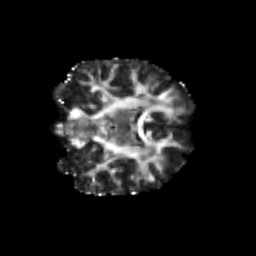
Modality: FA
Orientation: coronal
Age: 23
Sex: female
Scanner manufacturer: siemens
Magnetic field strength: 3 T
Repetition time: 3.5 s
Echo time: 0.125 s